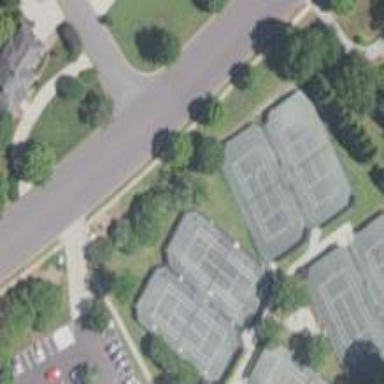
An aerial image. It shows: Tennis court on pitch.